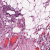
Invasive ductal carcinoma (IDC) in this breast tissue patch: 1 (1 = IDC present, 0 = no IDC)